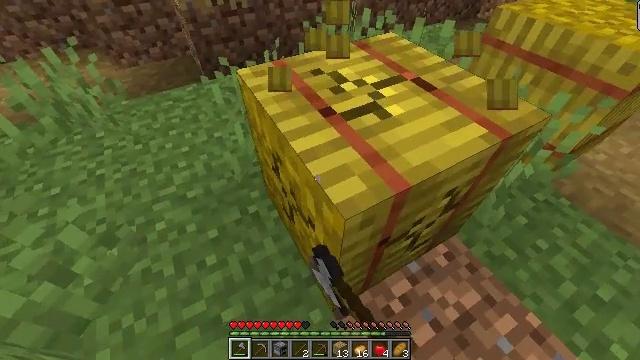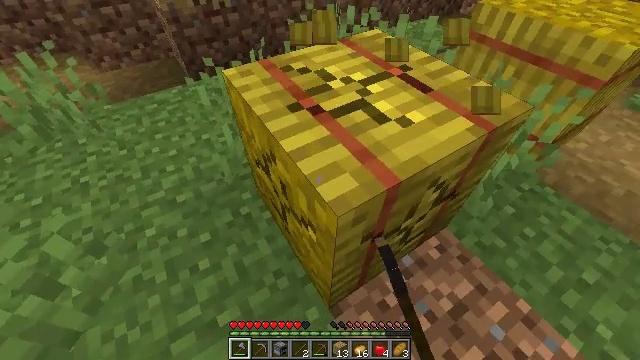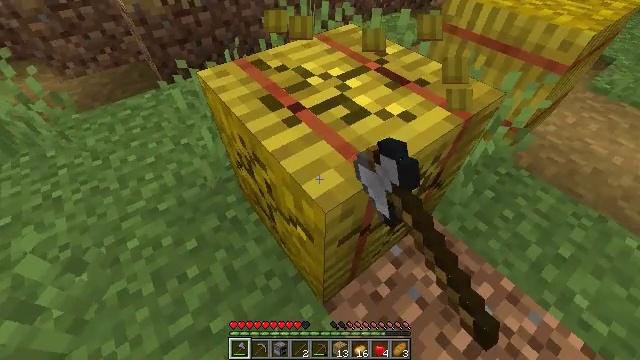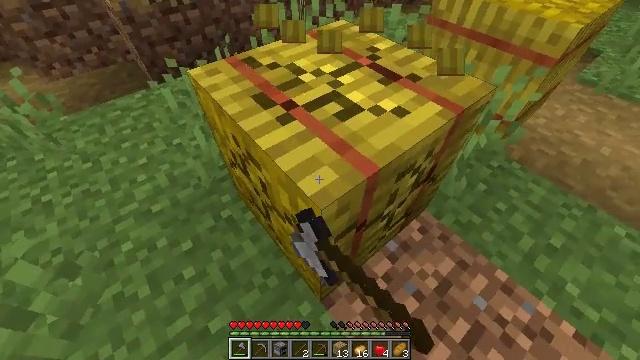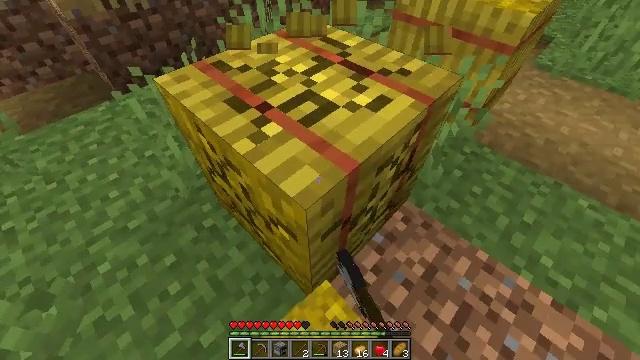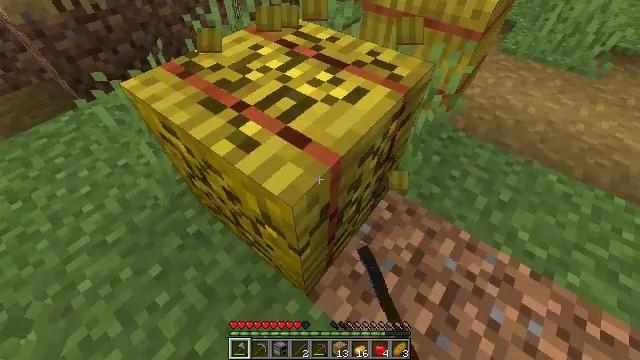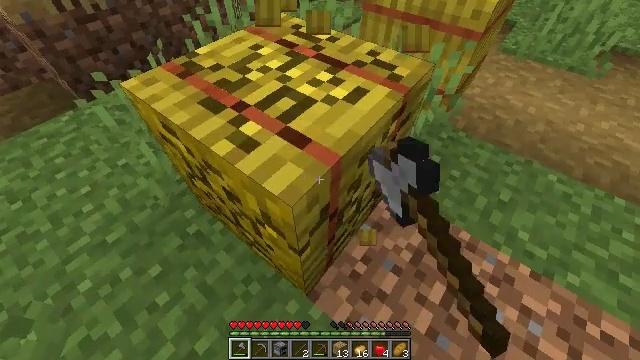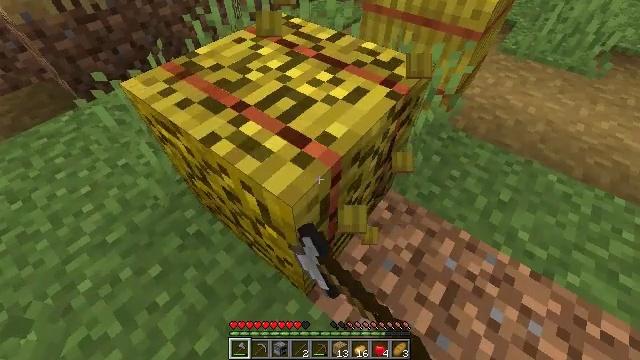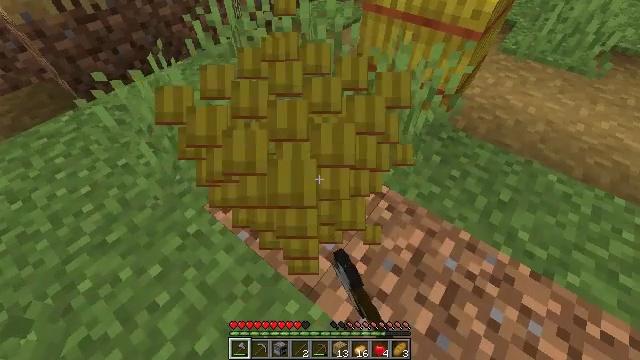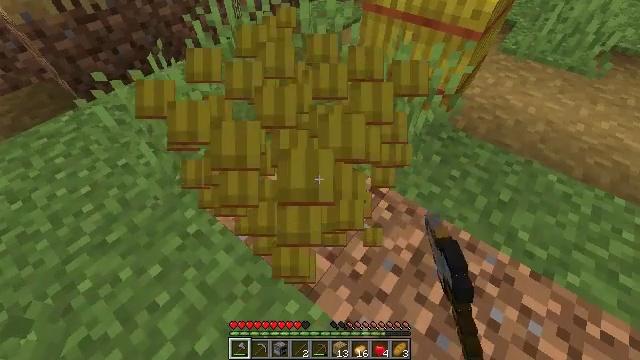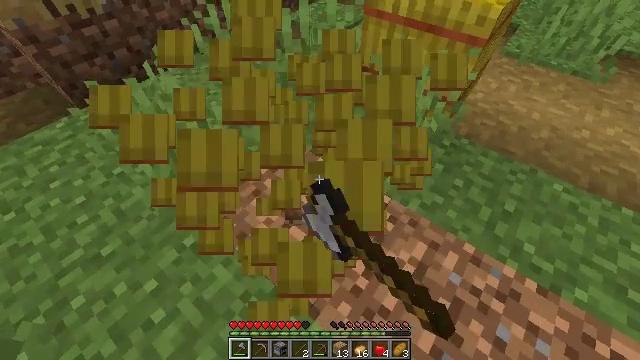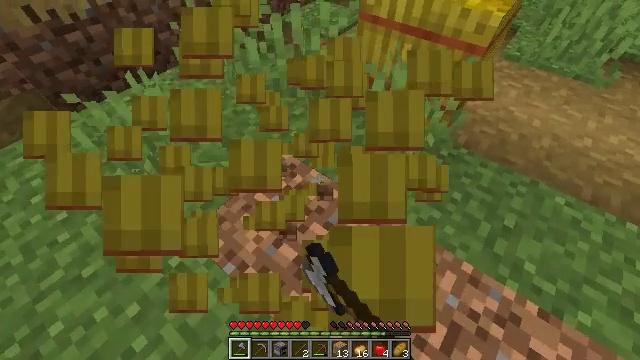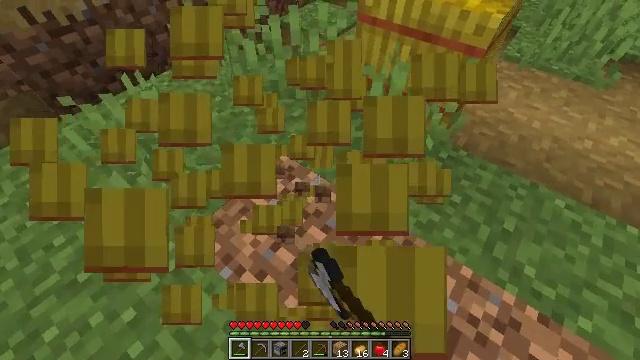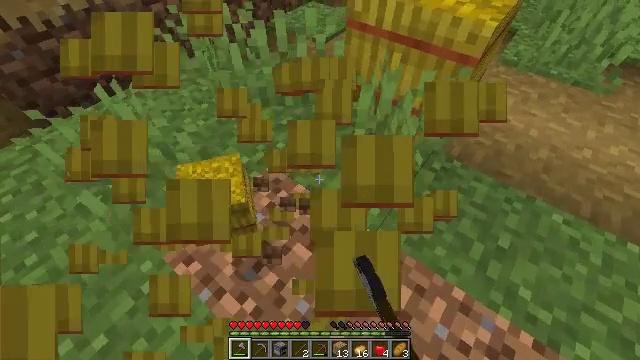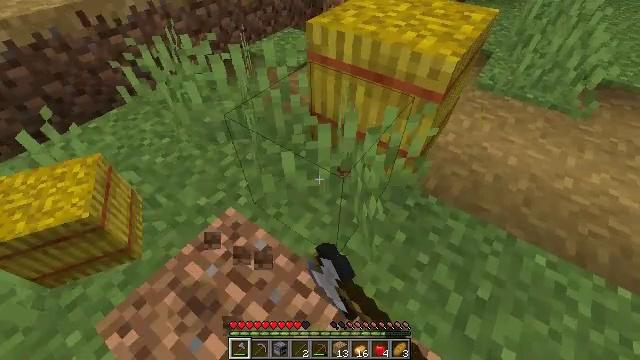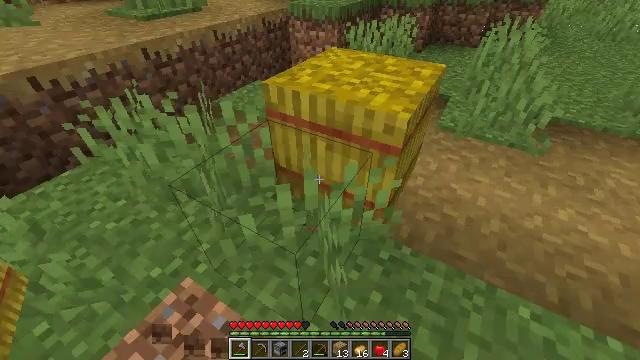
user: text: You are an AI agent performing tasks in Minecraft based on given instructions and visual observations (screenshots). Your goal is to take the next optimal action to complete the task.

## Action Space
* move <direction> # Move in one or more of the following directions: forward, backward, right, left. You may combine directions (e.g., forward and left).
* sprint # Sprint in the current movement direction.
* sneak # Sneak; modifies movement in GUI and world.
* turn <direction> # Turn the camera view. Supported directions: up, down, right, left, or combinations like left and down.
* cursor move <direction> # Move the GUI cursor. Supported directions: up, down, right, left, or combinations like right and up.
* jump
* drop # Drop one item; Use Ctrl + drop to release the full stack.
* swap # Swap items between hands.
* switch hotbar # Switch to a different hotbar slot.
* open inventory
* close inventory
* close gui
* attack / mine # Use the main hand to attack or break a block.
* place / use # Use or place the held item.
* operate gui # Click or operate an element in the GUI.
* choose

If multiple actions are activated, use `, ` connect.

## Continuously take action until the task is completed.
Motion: motion action
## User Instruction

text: Harvest hay blocks from the village.
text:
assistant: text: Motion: turn right, attack / mine
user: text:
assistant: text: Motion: turn right, attack / mine
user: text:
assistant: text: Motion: turn right, attack / mine
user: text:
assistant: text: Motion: turn right, attack / mine
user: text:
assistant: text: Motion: turn right and down, attack / mine
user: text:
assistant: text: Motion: attack / mine
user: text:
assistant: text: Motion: attack / mine
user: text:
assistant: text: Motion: attack / mine
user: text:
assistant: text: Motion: attack / mine
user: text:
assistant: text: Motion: move forward, attack / mine
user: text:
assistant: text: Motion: move forward and move right, attack / mine
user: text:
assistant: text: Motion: move forward and move right, attack / mine
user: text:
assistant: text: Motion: move forward and move right, attack / mine
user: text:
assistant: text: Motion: move forward and move right, turn right and up
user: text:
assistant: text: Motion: move forward and move right, turn right and up
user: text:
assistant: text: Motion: move forward and move right, turn right and up
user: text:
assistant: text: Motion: move forward and move right
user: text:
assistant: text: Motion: attack / mine
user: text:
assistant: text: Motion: attack / mine
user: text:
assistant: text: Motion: attack / mine
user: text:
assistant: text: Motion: attack / mine
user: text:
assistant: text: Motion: attack / mine
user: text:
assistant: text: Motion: turn left, attack / mine
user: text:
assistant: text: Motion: turn left and down, attack / mine
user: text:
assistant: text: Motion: turn left, attack / mine
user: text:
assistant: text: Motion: attack / mine
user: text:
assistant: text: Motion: attack / mine
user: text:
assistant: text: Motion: attack / mine
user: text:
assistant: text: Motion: attack / mine
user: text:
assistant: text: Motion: attack / mine